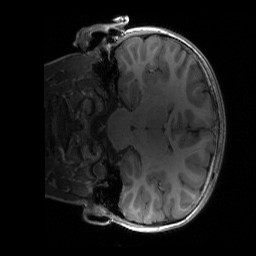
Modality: T1w
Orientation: coronal
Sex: male
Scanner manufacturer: siemens
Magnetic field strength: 3 T
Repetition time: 1.9 s
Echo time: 0.00243 s